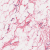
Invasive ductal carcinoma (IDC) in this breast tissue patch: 0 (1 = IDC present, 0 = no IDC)